Question: I would like to know how to style the drop down popup of the Android 4.0 'SearchView' ?

I'm using the 'Theme.Sherlock.Light.DarkActionBar', but I don't know how to style the drop down search into a white background and a black text?
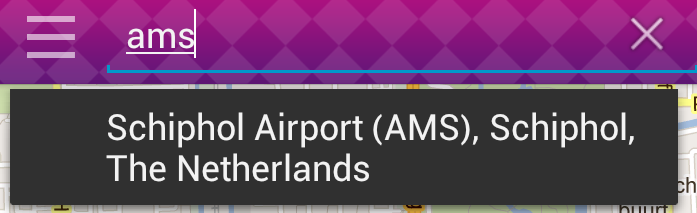
Answer: For some reason theming using the "searchAutoCompleteTextView" wasn't working for me either. So I solved it using the following code when setting up my SearchView:
Note: This is all done with the android v7 support/AppCompat library
'''
public boolean onCreateOptionsMenu(Menu menu) {
getMenuInflater().inflate(R.menu.search_menu, menu);
MenuItem searchItem = menu.findItem(R.id.action_search);
SearchView searchView = (SearchView) MenuItemCompat.getActionView(searchItem);
// Theme the SearchView's AutoCompleteTextView drop down. For some reason this wasn't working in styles.xml
SearchAutoComplete autoCompleteTextView = (SearchAutoComplete) searchView.findViewById(R.id.search_src_text);
if (autoCompleteTextView != null) {
autoCompleteTextView.setDropDownBackgroundResource(R.drawable.abc_search_dropdown_light);
}
}
'''
There are two search drop down resources provided by the compatibility library, they are
- -